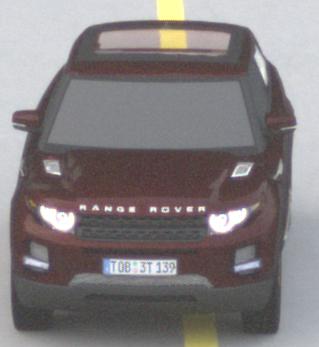
Make: Land Rover
Model: Range Rover Evoque 2.0 Si4
Detailed model: Range Rover Evoque (I)
Model produced from: 2011/08
Model produced until: 2013/11
Doors: 5
Color: red
Road condition: dry road
Daytime: morning or afternoon
Contrast: low contrast